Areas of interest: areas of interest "Hunan College of Finance and Economics Grand Auditorium"
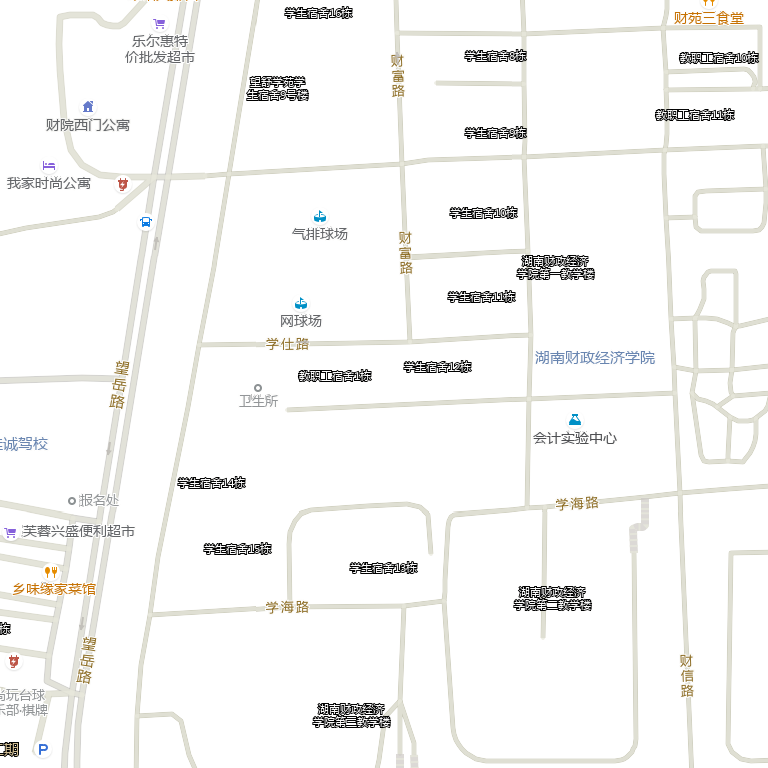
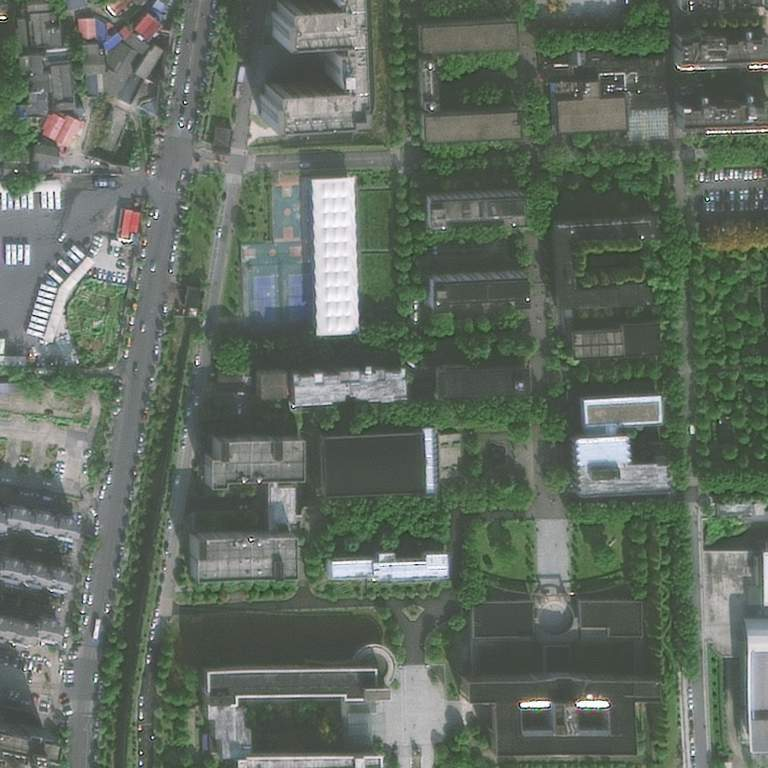